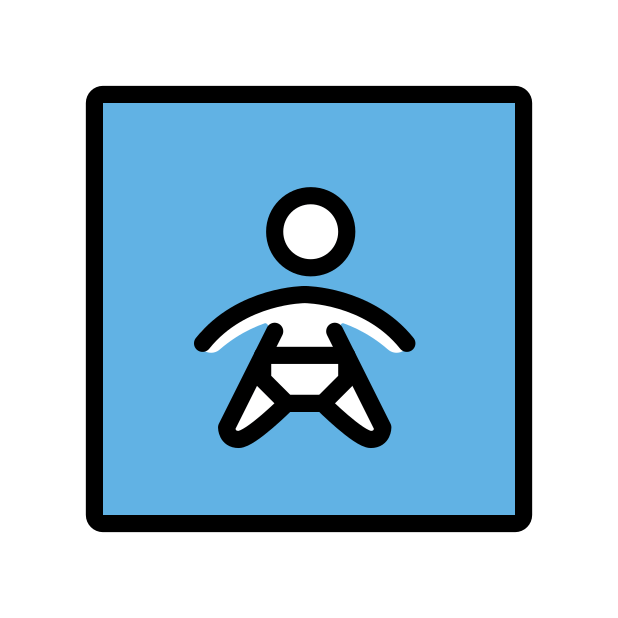
Emoji: 🚼
Name: baby symbol
Unicode: 0x1f6bc